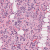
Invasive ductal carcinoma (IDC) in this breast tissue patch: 1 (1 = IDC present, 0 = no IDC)